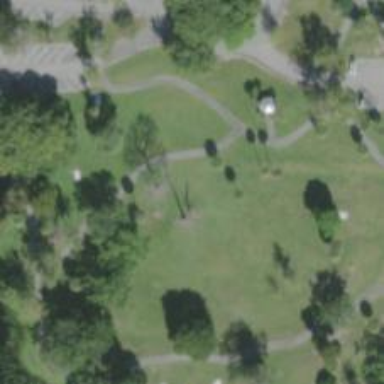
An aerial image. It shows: Disc golf hole.